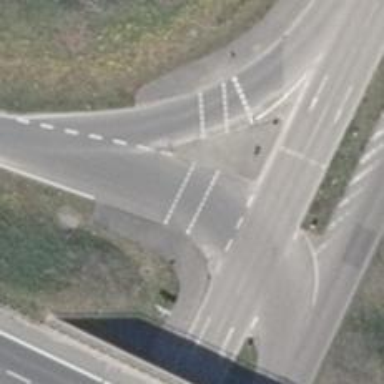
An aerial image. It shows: Asphalt road with primary link designation.